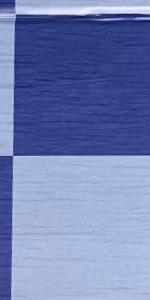
Label: Empty